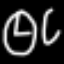
Label: clock